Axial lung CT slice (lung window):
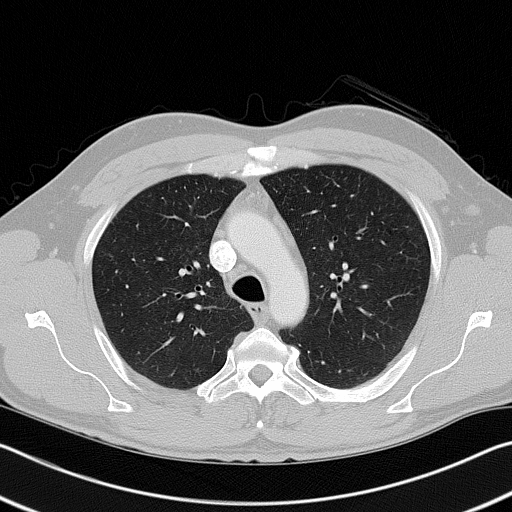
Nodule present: no